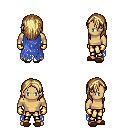
a pixel art fantasy rpg character, male body template, human, tanned skin, blue tattered cape, gold greaves, blonde long hairstyle, gold gloves, brown slippers, four views (front, back, left, right), 2x2 character sprite sheet, small pixel art, hard edges, no anti-aliasing